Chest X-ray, AP view. Patient: 71 years old, sex F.
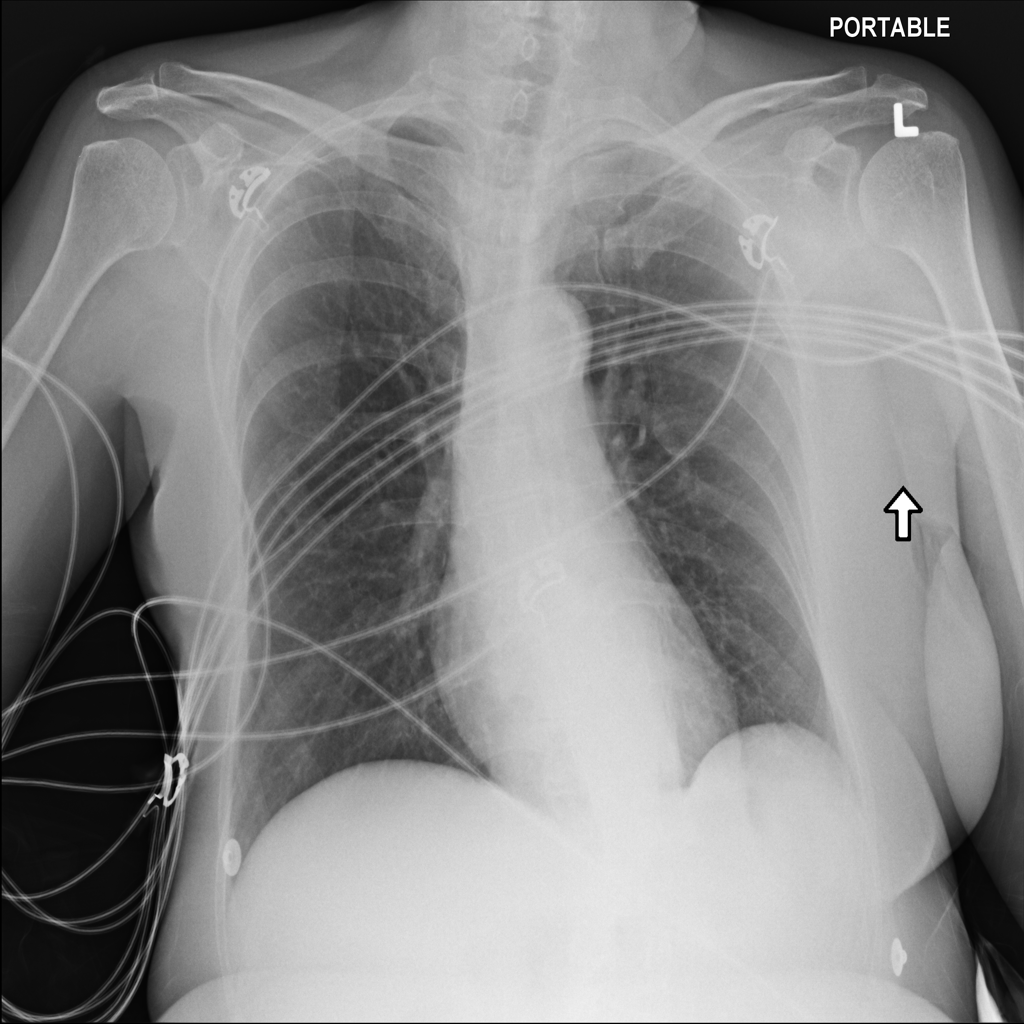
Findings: No Finding